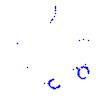
Particle: pion